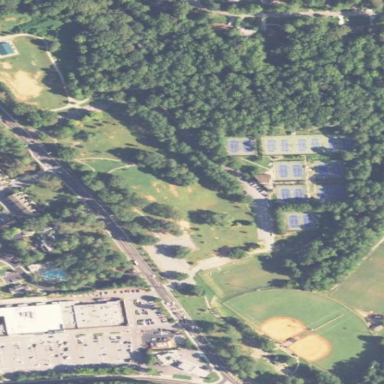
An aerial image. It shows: Park.